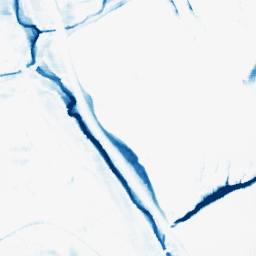
Category: morphological
Decomposition family: morphological_rect
Decomposition parameters: operation: closing
width: 20
height: 10
Upsampling method: fft_zeropad
Upsampling parameters: scale: 4
Upsampling scale: 4